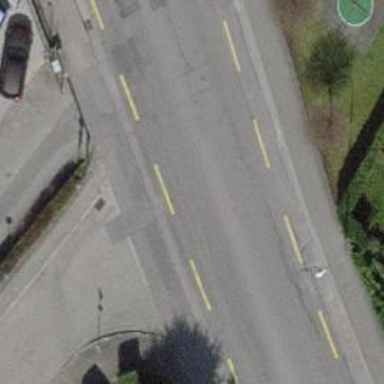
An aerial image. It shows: Unmarked crossing on footway.